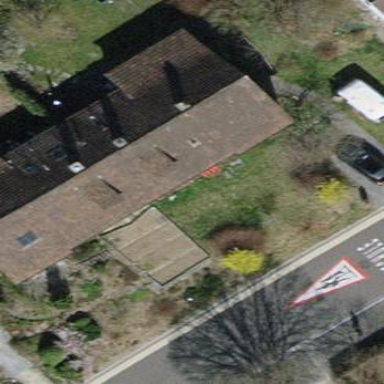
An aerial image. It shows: Gabled house with tiled roof.